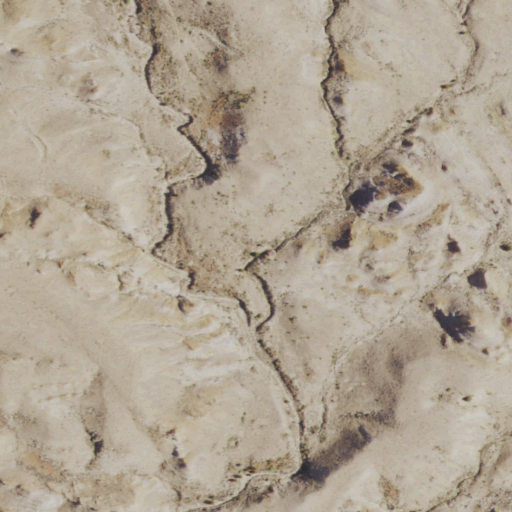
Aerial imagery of mountain in Wyoming named Twin Buttes containing shrub and grassland